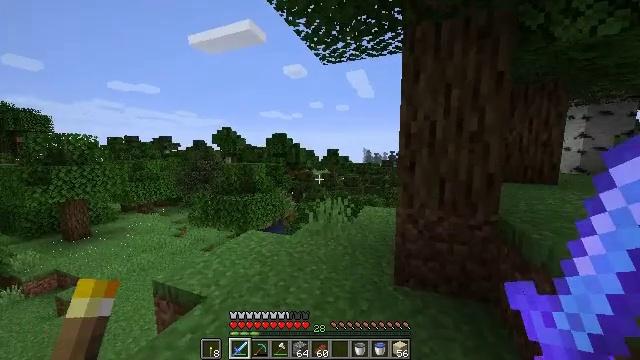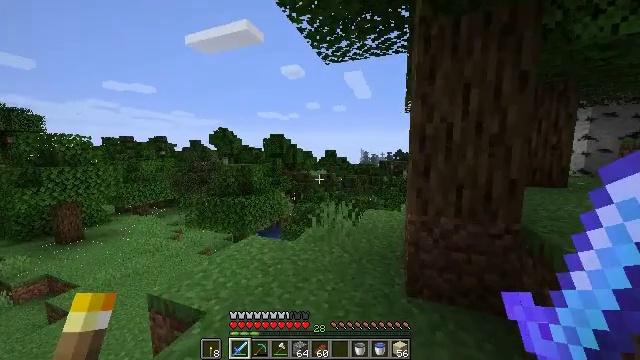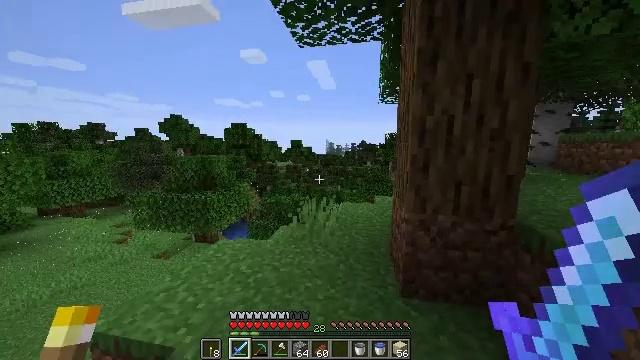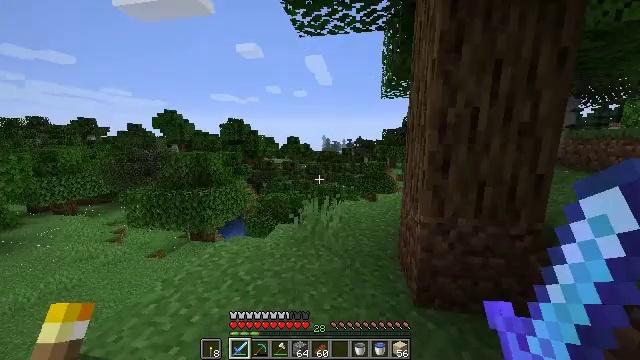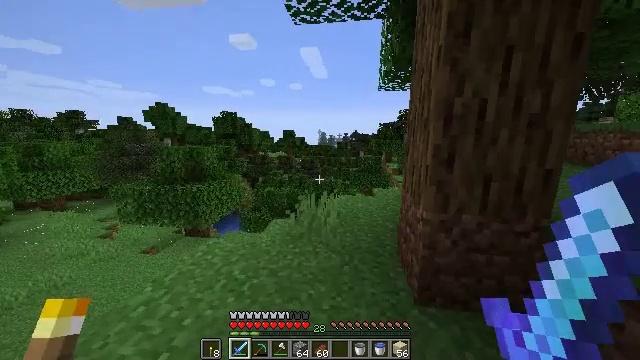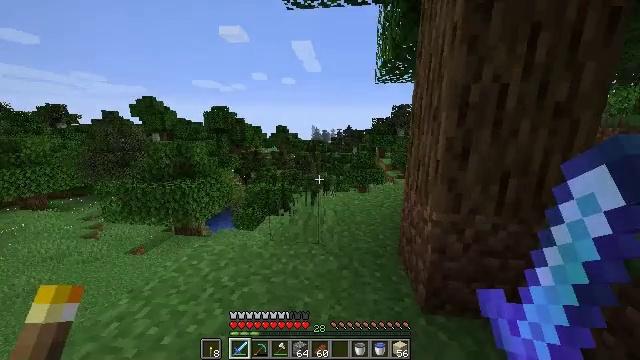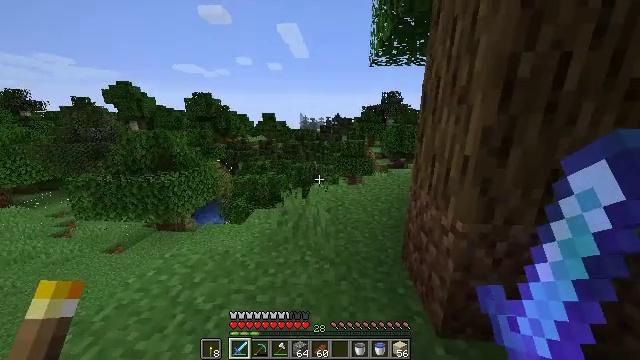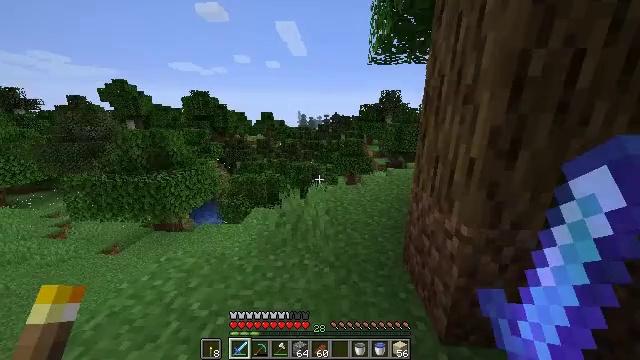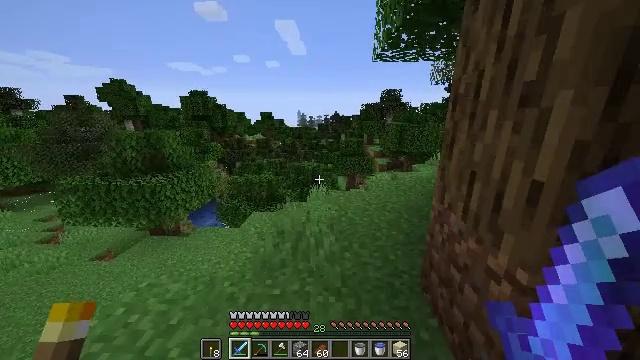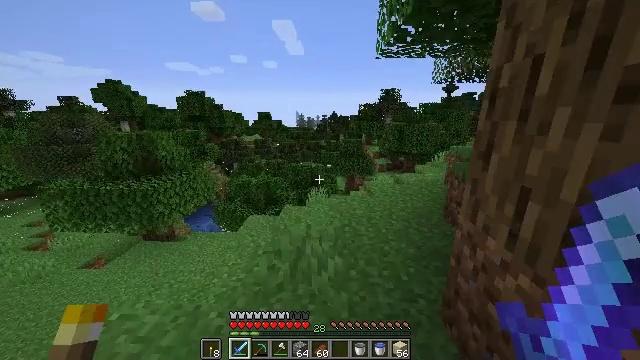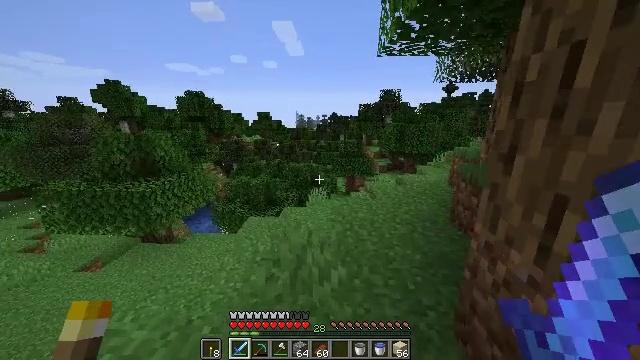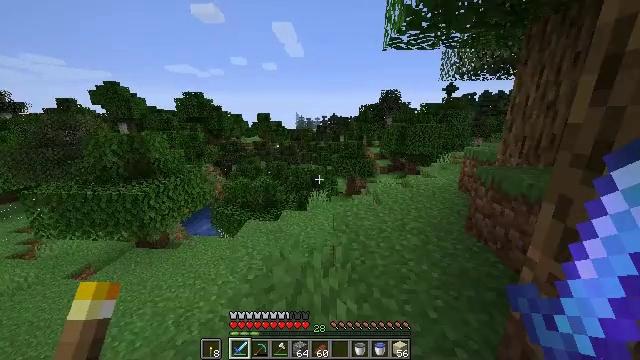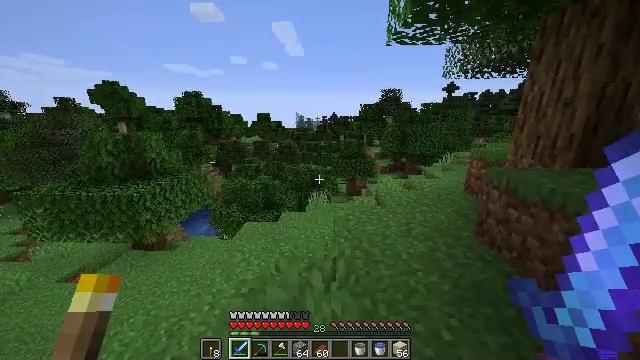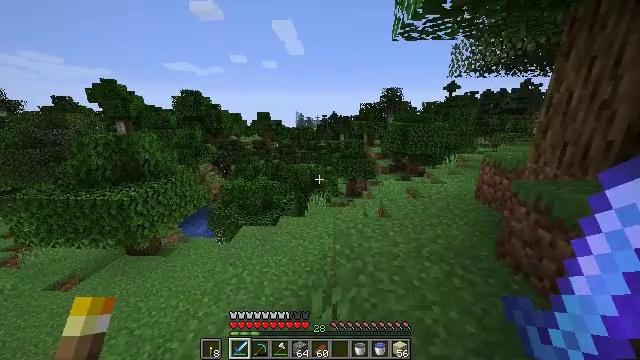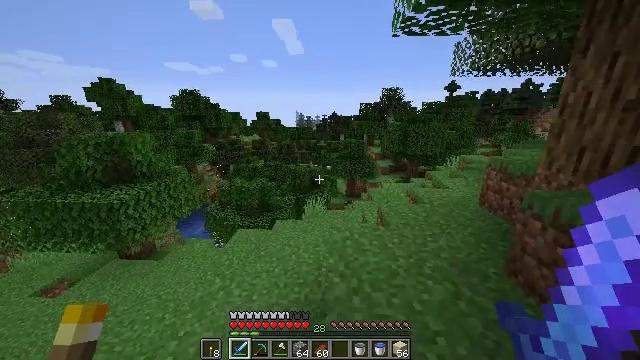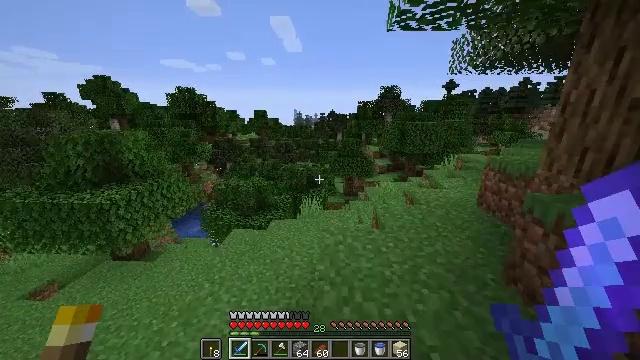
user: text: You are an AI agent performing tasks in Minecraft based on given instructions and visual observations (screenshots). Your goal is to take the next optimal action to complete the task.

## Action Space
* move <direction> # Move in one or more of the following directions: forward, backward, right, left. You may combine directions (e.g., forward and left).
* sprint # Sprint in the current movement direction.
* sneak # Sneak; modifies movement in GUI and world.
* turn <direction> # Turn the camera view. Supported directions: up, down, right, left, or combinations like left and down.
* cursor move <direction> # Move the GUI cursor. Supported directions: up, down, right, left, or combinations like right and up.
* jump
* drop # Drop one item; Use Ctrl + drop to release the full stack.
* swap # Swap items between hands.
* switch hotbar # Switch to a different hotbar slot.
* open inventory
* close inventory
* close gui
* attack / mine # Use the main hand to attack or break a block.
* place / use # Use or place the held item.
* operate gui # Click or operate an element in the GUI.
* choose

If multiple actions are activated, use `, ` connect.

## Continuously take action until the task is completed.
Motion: motion action
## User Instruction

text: Harvest sugar cane from the plant.
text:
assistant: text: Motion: move forward and move left, sprint
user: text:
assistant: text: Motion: move forward and move left, sprint, turn right and down
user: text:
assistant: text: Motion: move forward, sprint, turn down
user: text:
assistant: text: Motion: move forward, sprint, turn right and down
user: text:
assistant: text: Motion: move forward, sprint, turn right and down
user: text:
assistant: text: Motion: move forward, sprint, turn right and down
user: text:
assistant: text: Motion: move forward, sprint
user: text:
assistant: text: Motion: move forward, sprint
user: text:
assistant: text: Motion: move forward, sprint
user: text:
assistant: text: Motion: move forward, sprint
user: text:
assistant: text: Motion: move forward, sprint
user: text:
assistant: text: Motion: move forward, sprint
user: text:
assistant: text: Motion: move forward, sprint
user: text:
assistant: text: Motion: move forward and move right, sprint
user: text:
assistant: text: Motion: move forward and move right, sprint
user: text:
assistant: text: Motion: move forward and move right, sprint, turn right and down
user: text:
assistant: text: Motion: move forward, sprint, turn right and down
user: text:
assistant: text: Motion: move forward, sprint, turn right
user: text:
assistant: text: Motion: move forward, sprint, turn right and down
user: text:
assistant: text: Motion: move forward, sprint, turn right and down
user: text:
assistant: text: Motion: move forward, sprint, turn right
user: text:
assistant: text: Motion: move forward, sprint, turn right and up
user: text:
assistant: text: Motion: move forward, sprint, turn right, jump
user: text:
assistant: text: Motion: move forward, sprint, jump
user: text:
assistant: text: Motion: move forward, sprint, turn right, jump
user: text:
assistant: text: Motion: move forward, sprint, turn right, jump
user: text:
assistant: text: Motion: move forward, sprint, jump
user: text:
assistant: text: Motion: move forward and move right, sprint, jump
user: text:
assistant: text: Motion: move forward and move right, sprint, jump
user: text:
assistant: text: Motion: move forward and move right, sprint, jump